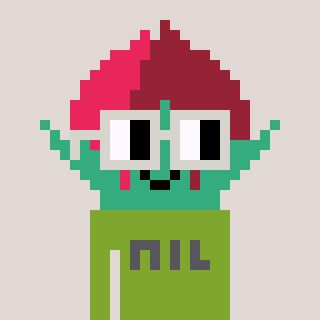
a pixel art character with square light gray glasses, a rosebud-shaped head and a slimegreen-colored body on a warm background